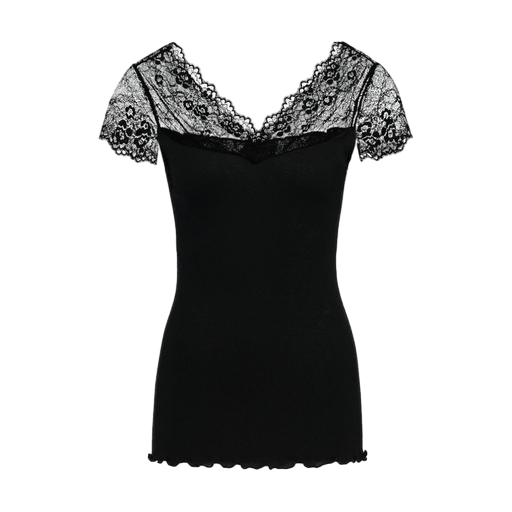
black lace-accented top, black lace t-shirt, black lace-yoke jersey t-shirt, white background